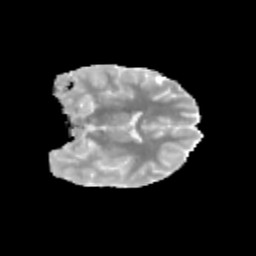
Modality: MD
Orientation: coronal
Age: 12
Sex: female
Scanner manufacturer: siemens
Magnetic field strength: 3 T
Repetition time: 3.8 s
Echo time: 0.07 s